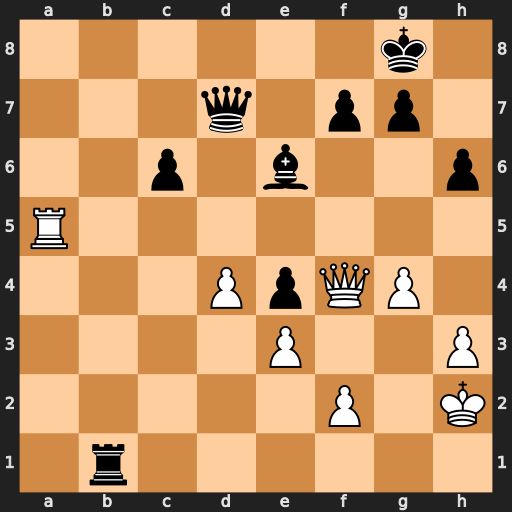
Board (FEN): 6k1/3q1pp1/2p1b2p/R7/3PpQP1/4P2P/5P1K/1r6
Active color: w
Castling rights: -
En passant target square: -
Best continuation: Ra8+ Kh7 Qxe4+